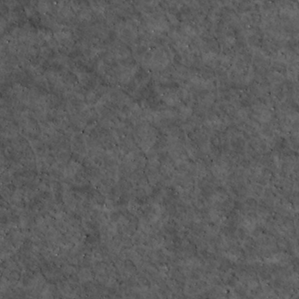
Label: non_frost